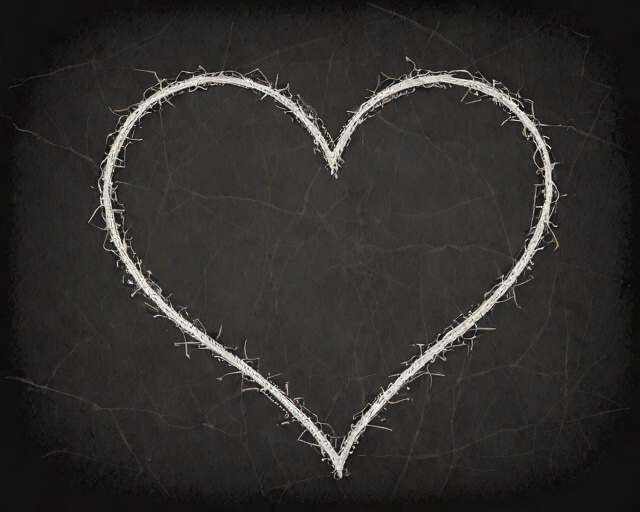
Category: Sympathy